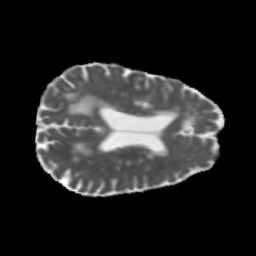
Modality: MD
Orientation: axial
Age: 56
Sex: male
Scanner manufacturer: siemens
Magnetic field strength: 3 T
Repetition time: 5.47 s
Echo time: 0.0854 s